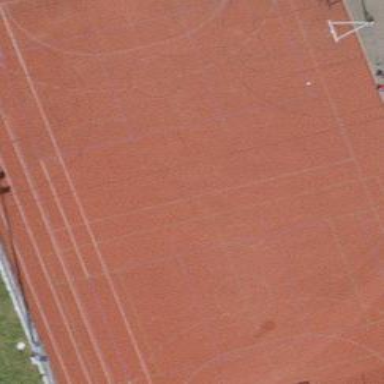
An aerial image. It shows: Tartan-surfaced pitch used for soccer and basketball.